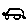
Label: car